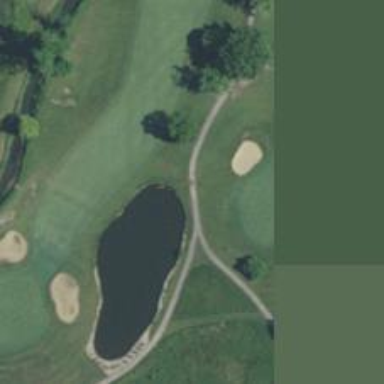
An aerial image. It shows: Path for both roads and golfers.